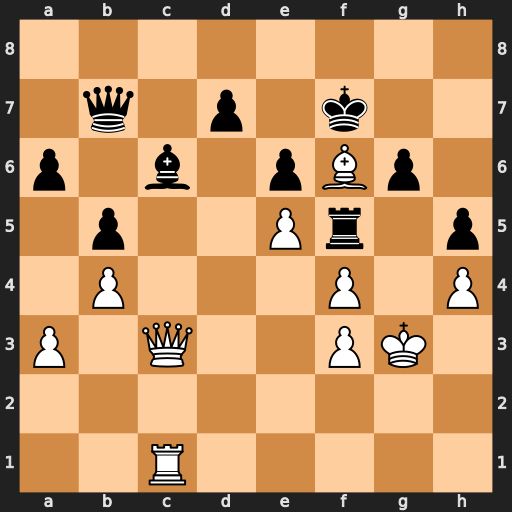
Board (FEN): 8/1q1p1k2/p1b1pBp1/1p2Pr1p/1P3P1P/P1Q2PK1/8/2R5
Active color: w
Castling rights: -
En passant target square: -
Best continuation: Qc5 Rxf6 exf6